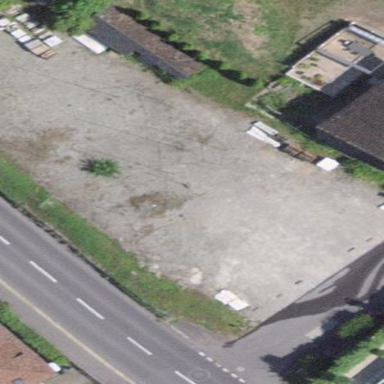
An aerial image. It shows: Parking area with surface.